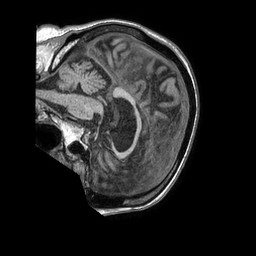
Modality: T1w
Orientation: sagittal
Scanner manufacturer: philips
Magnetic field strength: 1.5 T
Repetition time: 0.007854 s
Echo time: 0.003627 s